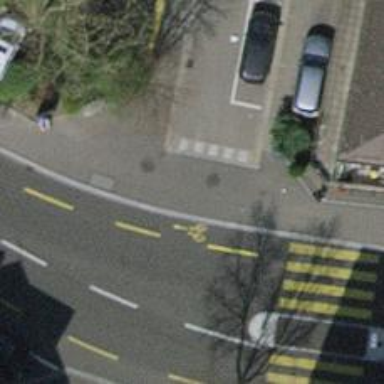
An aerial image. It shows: Unmarked crossing with traffic calming table.